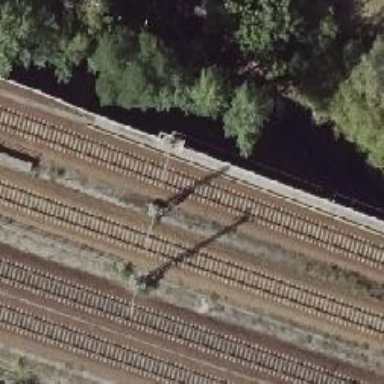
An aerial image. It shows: Bridge over railway with electrified contact lines.